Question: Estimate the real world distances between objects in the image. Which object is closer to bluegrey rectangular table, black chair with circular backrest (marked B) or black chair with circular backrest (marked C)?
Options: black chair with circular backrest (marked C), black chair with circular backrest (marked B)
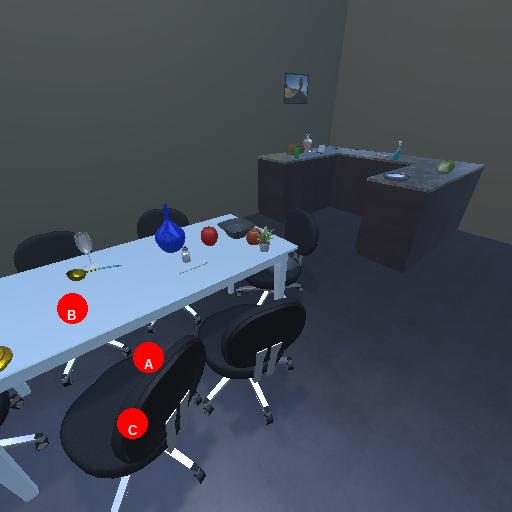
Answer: black chair with circular backrest (marked C)